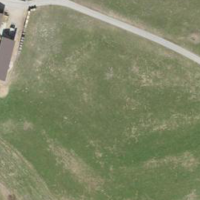
EUNIS habitat code: 24
Species observed at this site:
Plantago media